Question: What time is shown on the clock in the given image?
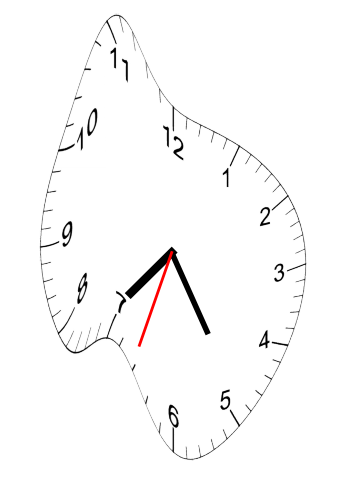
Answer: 07:24:33